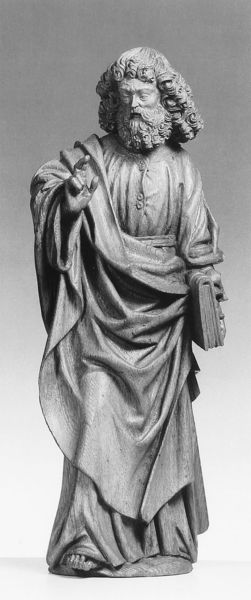
Titel: Segnender Apostel
Künstler: Dries Holthuis
Standort: Kleve, St. Mariae Empfängnis (EU - D - NRW)
Schlagwörter: fuß, hand, mann, umhang, finger, geste, holz, alt, bart, bibel, kleidung, stein, kirche, gewand, haare, locken, skulptur, statue, faltenwurf, zehen, knöpfe, photographie, moses, buch, religion, altar, schnitzerei, photo, lettner, gestus, sandale, segen, segnen, heiliger, jünger, petrus, segensgestus, apostel, evangelist, segenshand, haarre, fotografiefoto